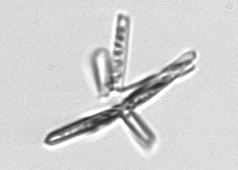
Label: Thalassionema